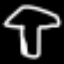
Label: mushroom